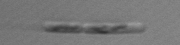
Label: Dactyliosolen_fragilissimus